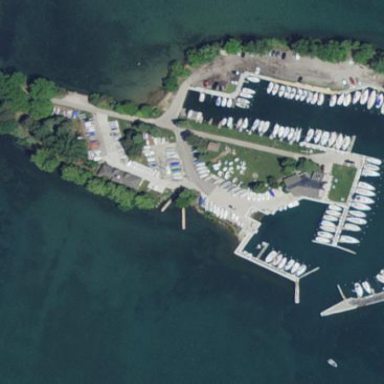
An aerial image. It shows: Boat storage area.